Field crop: maize
Growth stage: 2
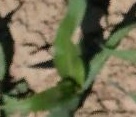
Species: maize